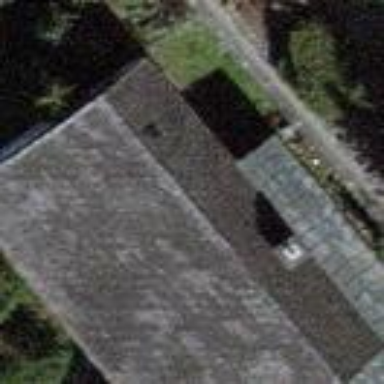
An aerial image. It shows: Building with tiled roof.